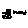
Label: cat